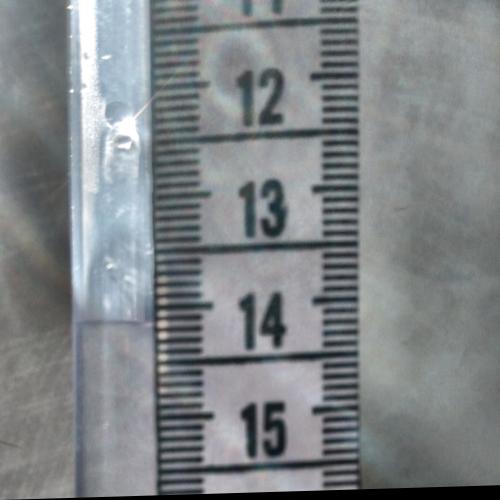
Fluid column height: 14.1 cm